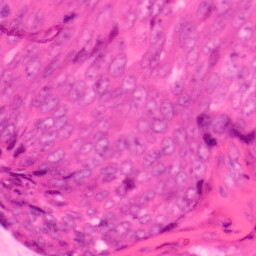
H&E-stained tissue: Colon